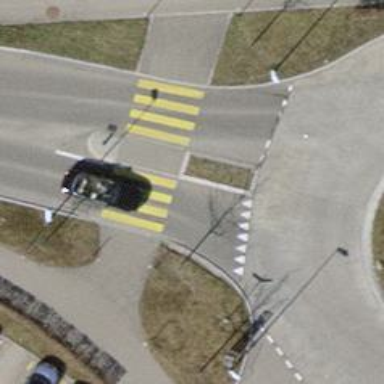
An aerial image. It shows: Uncontrolled zebra crossing on the road.